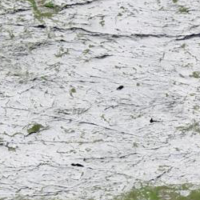
EUNIS habitat code: 48
Species observed at this site:
Lagopus muta